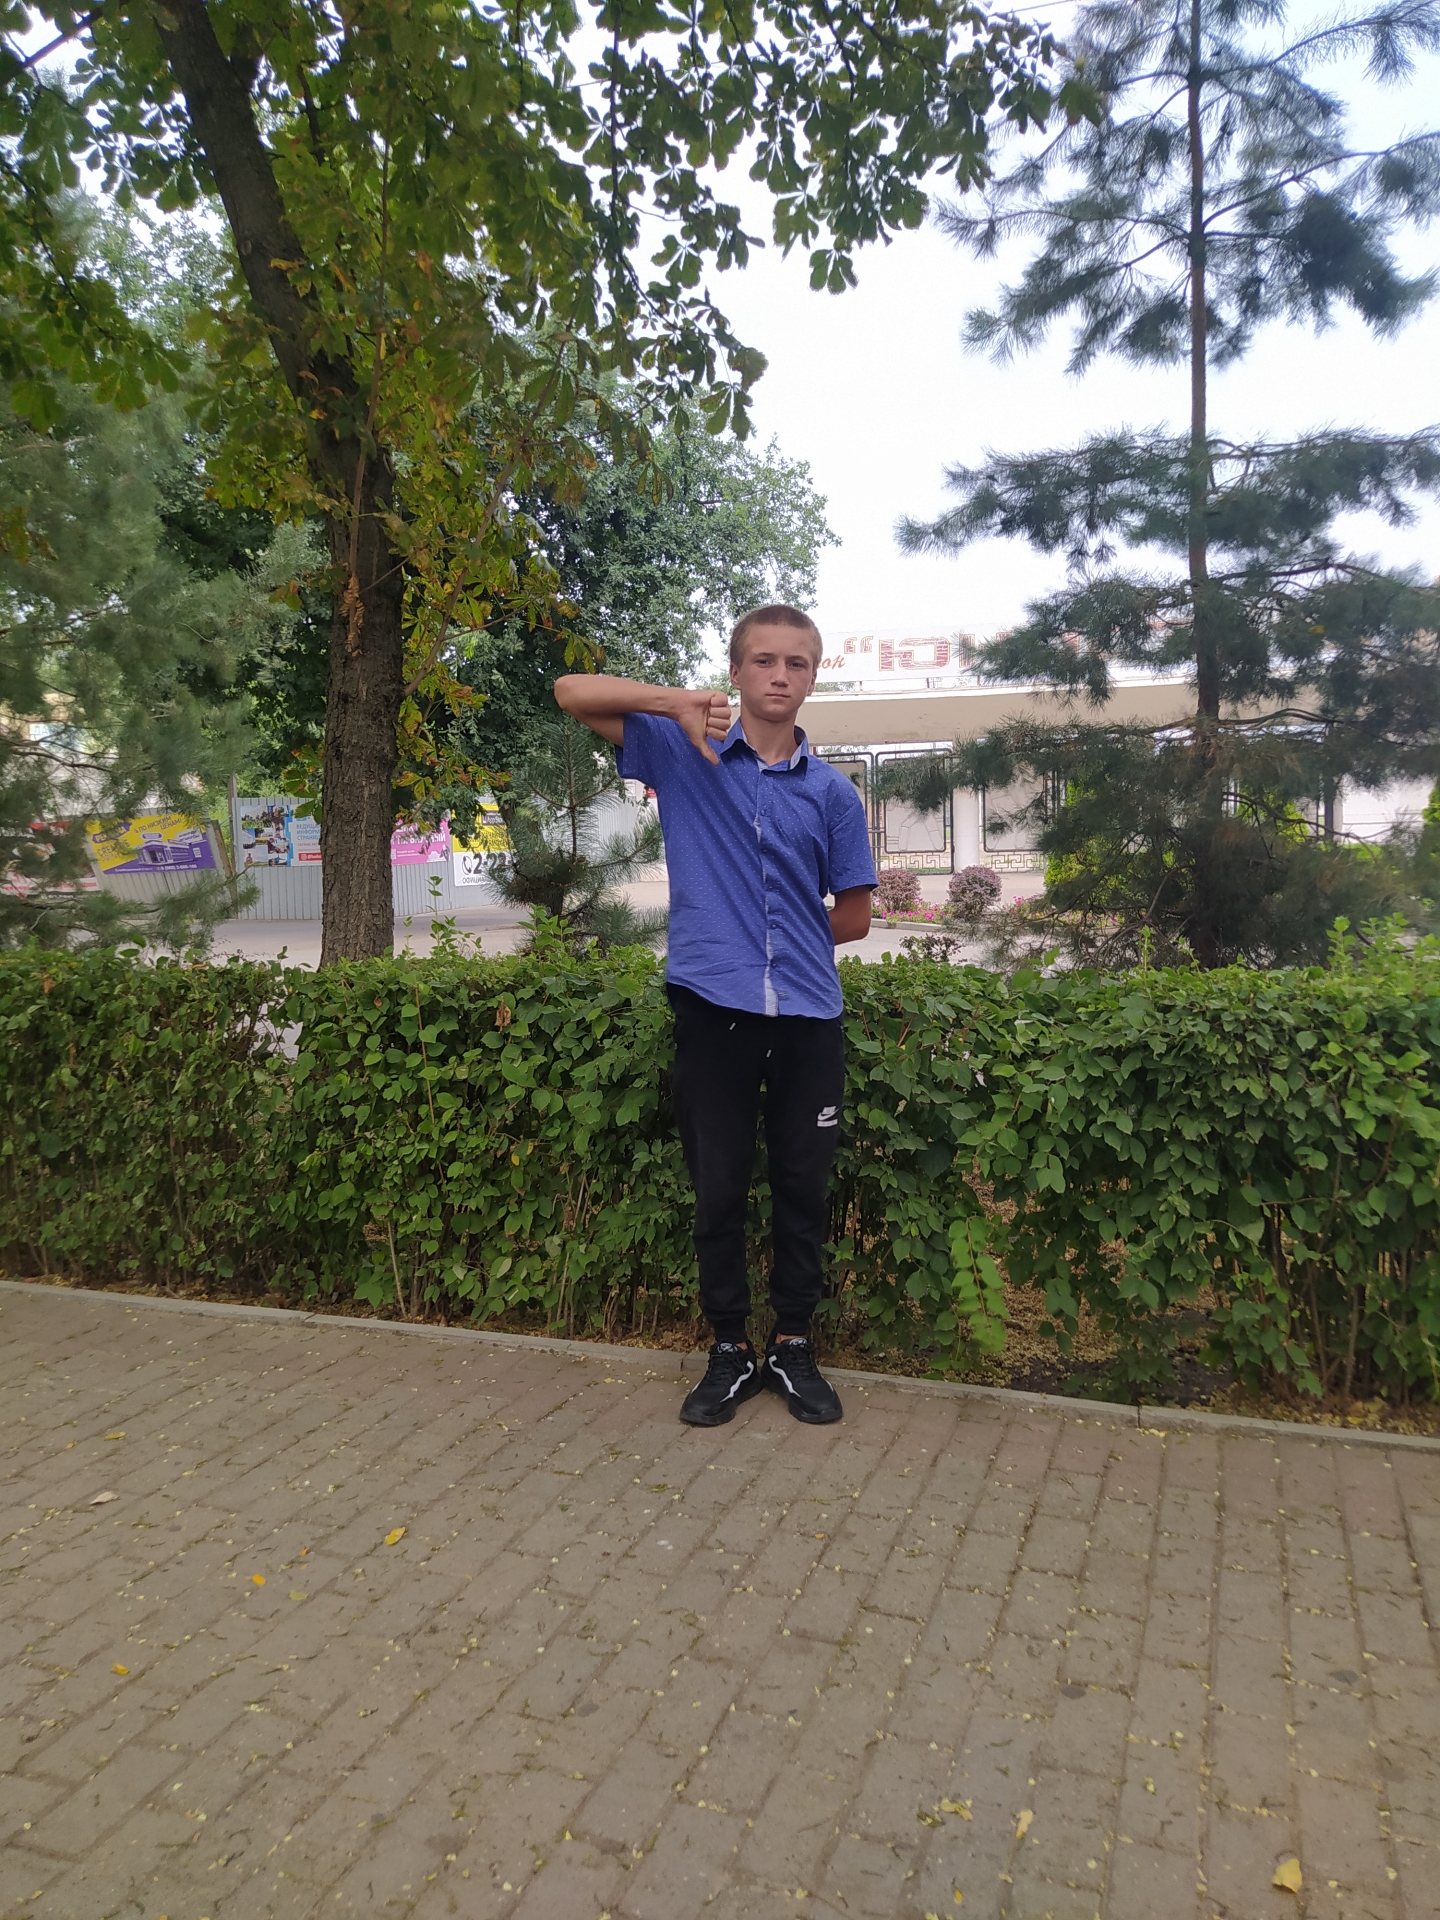
Label: clear